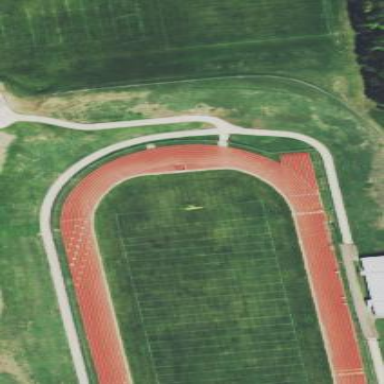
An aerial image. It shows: Track in leisure land.